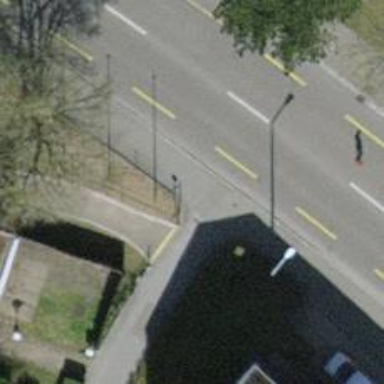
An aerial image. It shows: Paved footway.